На рисунке показан неподвижный цилиндрический вал $OO'$, имеющий радиус $a_1$ и пренебрежимо малое сопротивление. Однородный проводящий диск с внутренним и внешним радиусами $a_1$ и $a_2$ соответственно и толщиной $h$ ($h\ll a_1$) надет на вал $OO'$, может свободно вращаться вокруг него и имеет с ним хороший электрический контакт. Удельное сопротивление диска на расстоянии $r$ от его центра пропорционально этому расстоянию, т.е. $\rho=\rho_0r$, где $\rho_0$ – некоторая постоянная. Система находится в магнитном поле индукции $B$, перпендикулярном поверхности диска. Также на рисунке показан источник постоянного тока $S$, который обеспечивает ток величины $I$ вне зависимости от нагрузки на нём. Параллельно с нагрузкой источник тока подключен к резистору сопротивлением $R_0$. Один конец источника подсоединяется к центру торцевой поверхности вала $X$, а другой конец — к кольцевой щётке $Y$. Кольцевая щётка окружает диск и поддерживает с ним хороший электрический контакт, не препятствуя при этом его вращению. Эту систему можно использовать как мотор. Когда на нём нет нагрузки, то угловая скорость установившегося вращения диска равна $\omega_0$. Когда на моторе есть некоторая нагрузка, угловая скорость равна $\omega$. Трением пренебрегите.
Найдите, чему равно отношение $\frac{\omega}{\omega_0}$, при котором мотор выдаёт максимальную механическую мощность $P$.
Какая тепловая мощность $P_{\text{д.}}$ выделяется в этом случае на диске?
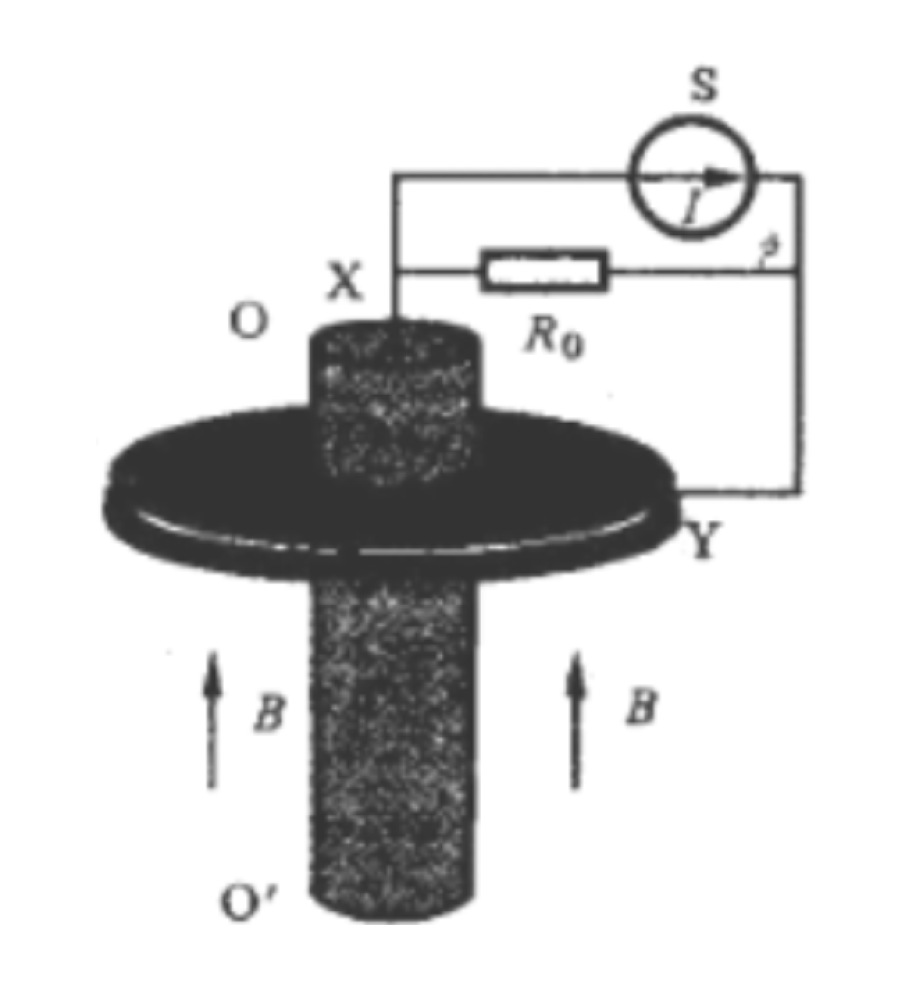
Найдите, чему равно отношение $\frac{\omega}{\omega_0}$, при котором мотор выдаёт максимальную механическую мощность $P$.
Ответ: \[\frac{\omega}{\omega_0}=\frac{1}{2}.\]

Какая тепловая мощность $P_{\text{д.}}$ выделяется в этом случае на диске?
Ответ: \[P_{\text{д.}}=\frac{\pi h\rho_0\left(a_2-a_1\right)R_0^2I^2}{2\left[\rho_0\left(a_2-a_1\right)+2\pi hR_0\right]^2}.\]
Темы:
T, Электромагнетизм, Электромагнитная индукция, Китайские, Электродвигатель